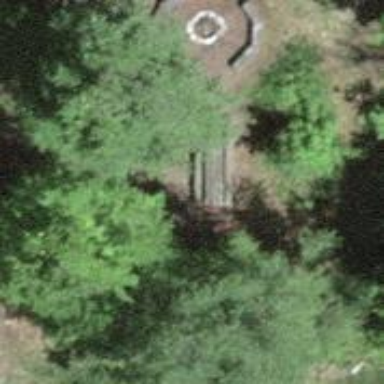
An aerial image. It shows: Picnic table located in leisure land area.